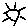
Label: sun